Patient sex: M
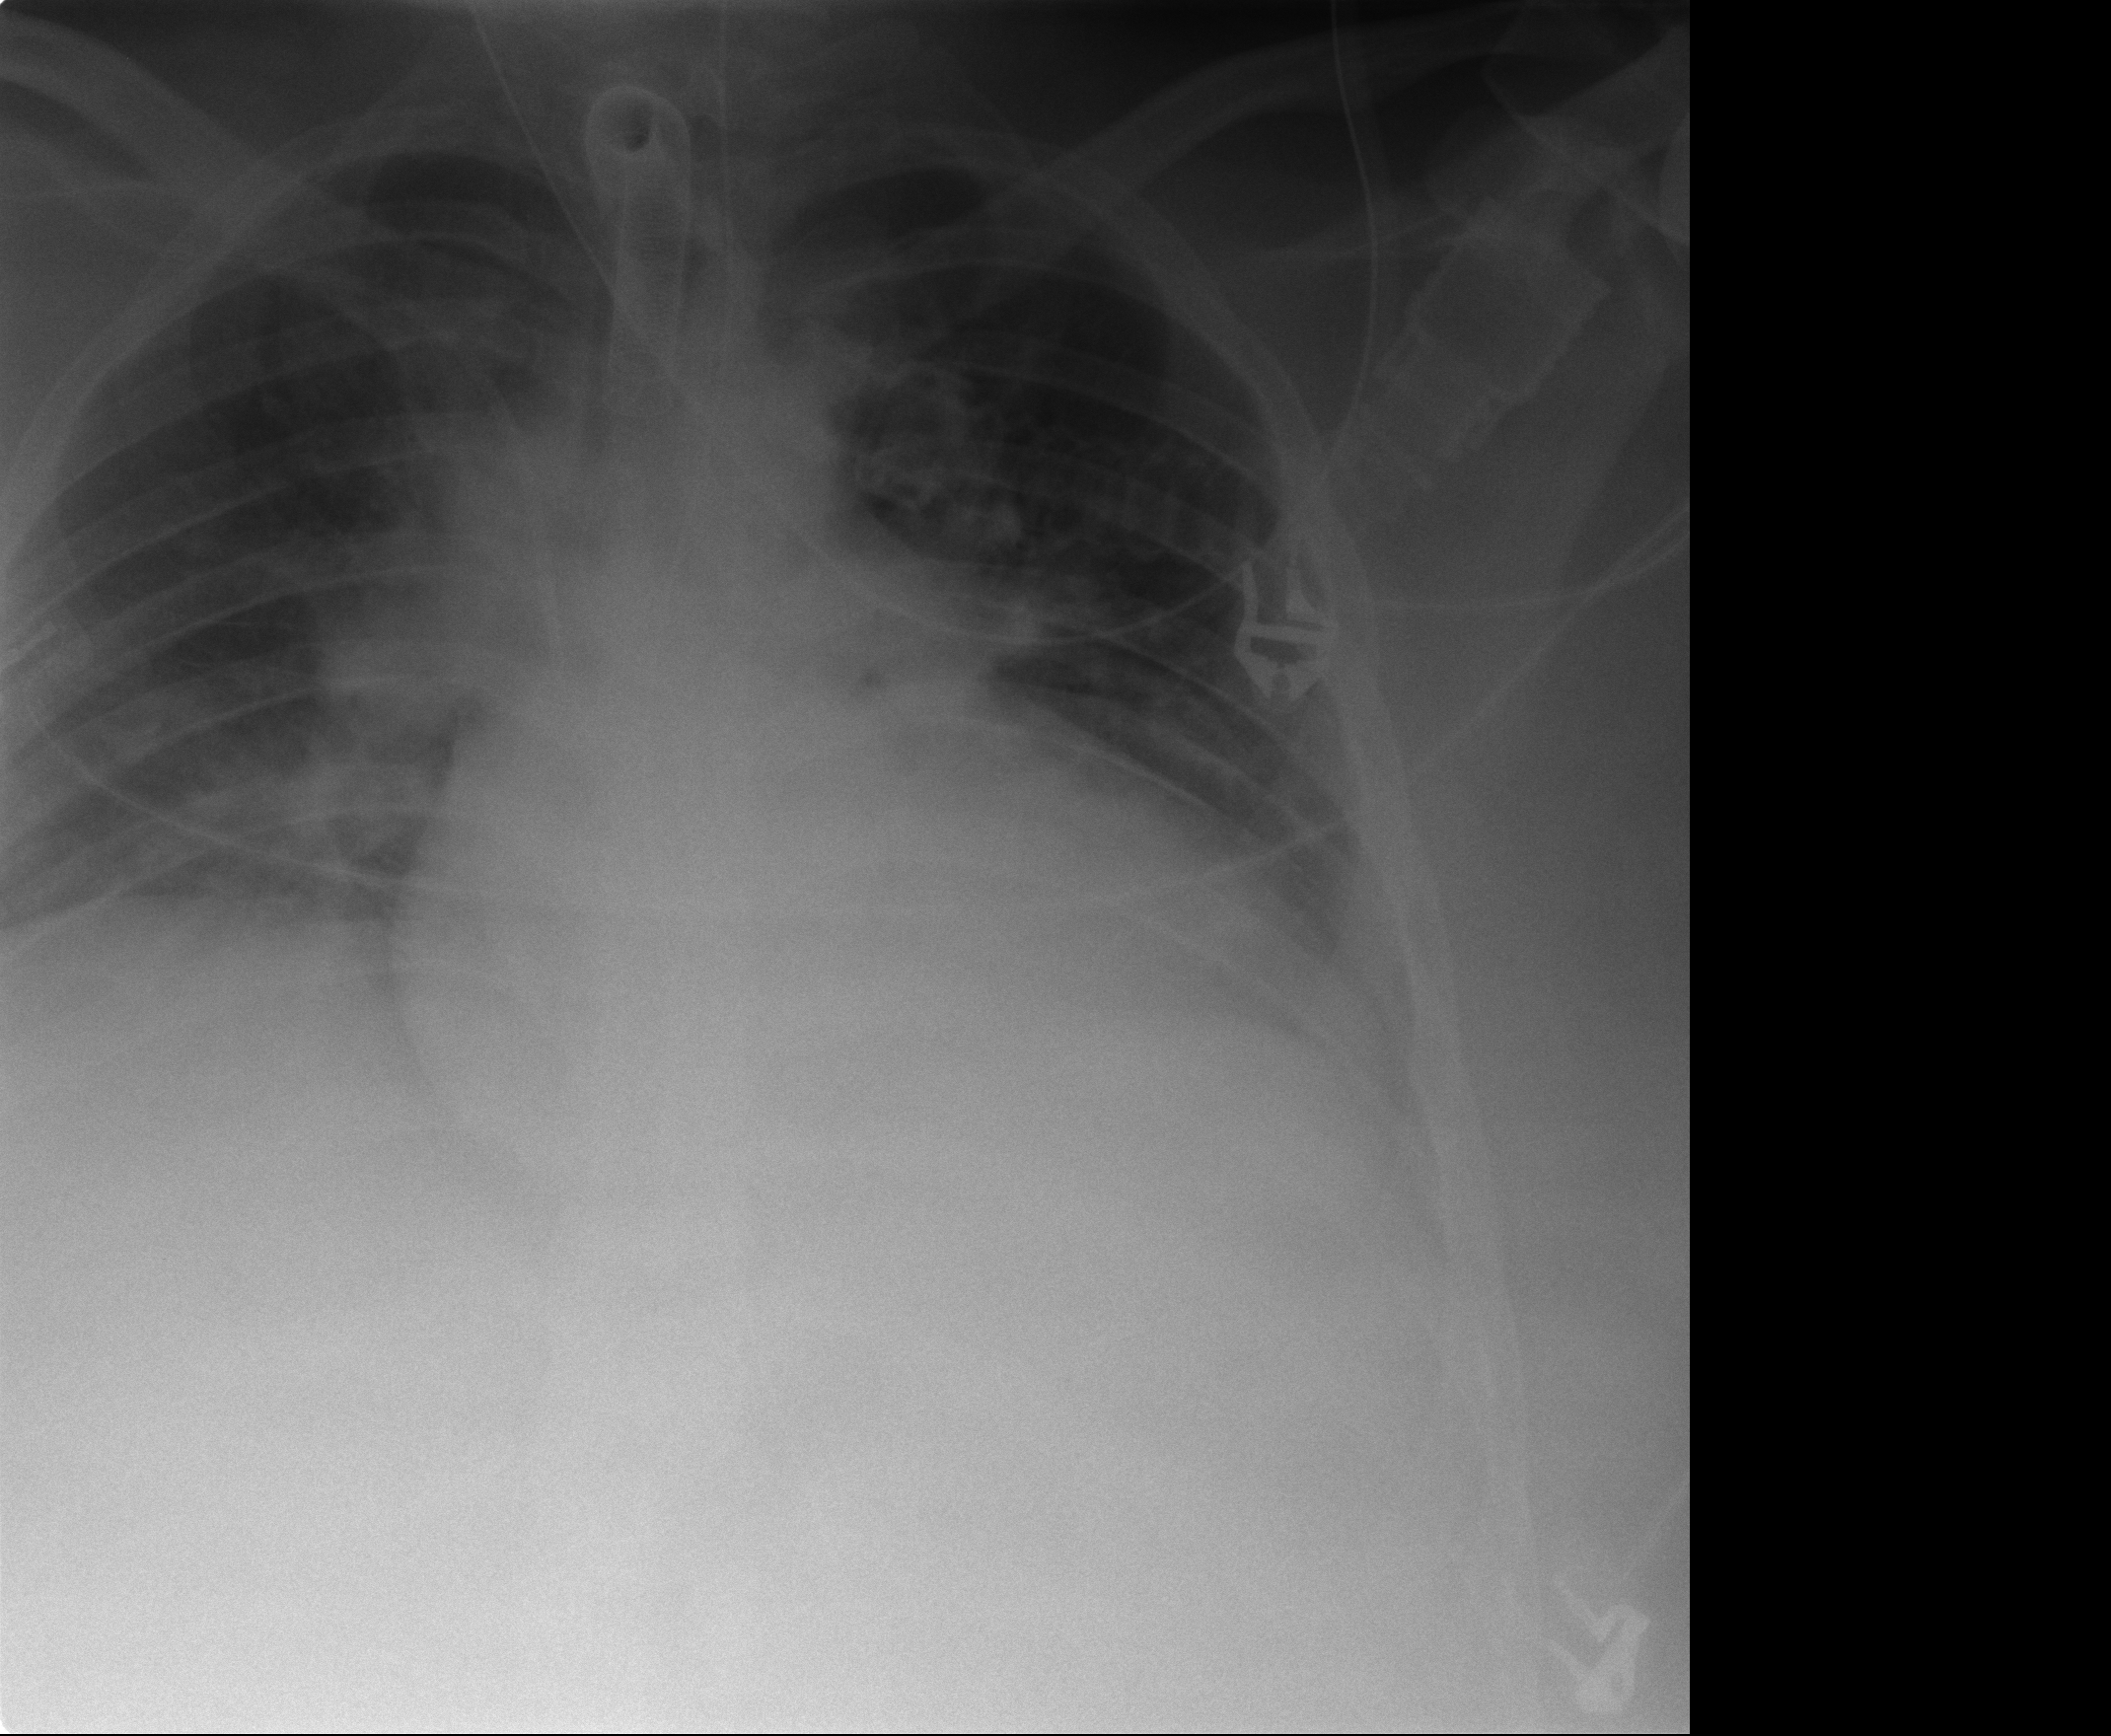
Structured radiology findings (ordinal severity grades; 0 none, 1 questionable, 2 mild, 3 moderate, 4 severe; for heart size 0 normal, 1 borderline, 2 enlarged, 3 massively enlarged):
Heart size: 2
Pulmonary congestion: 3
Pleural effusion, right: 2
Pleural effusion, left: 2
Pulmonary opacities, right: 0
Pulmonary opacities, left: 0
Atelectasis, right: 2
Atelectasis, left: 2